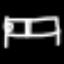
Label: bed